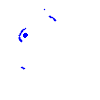
Particle: electron